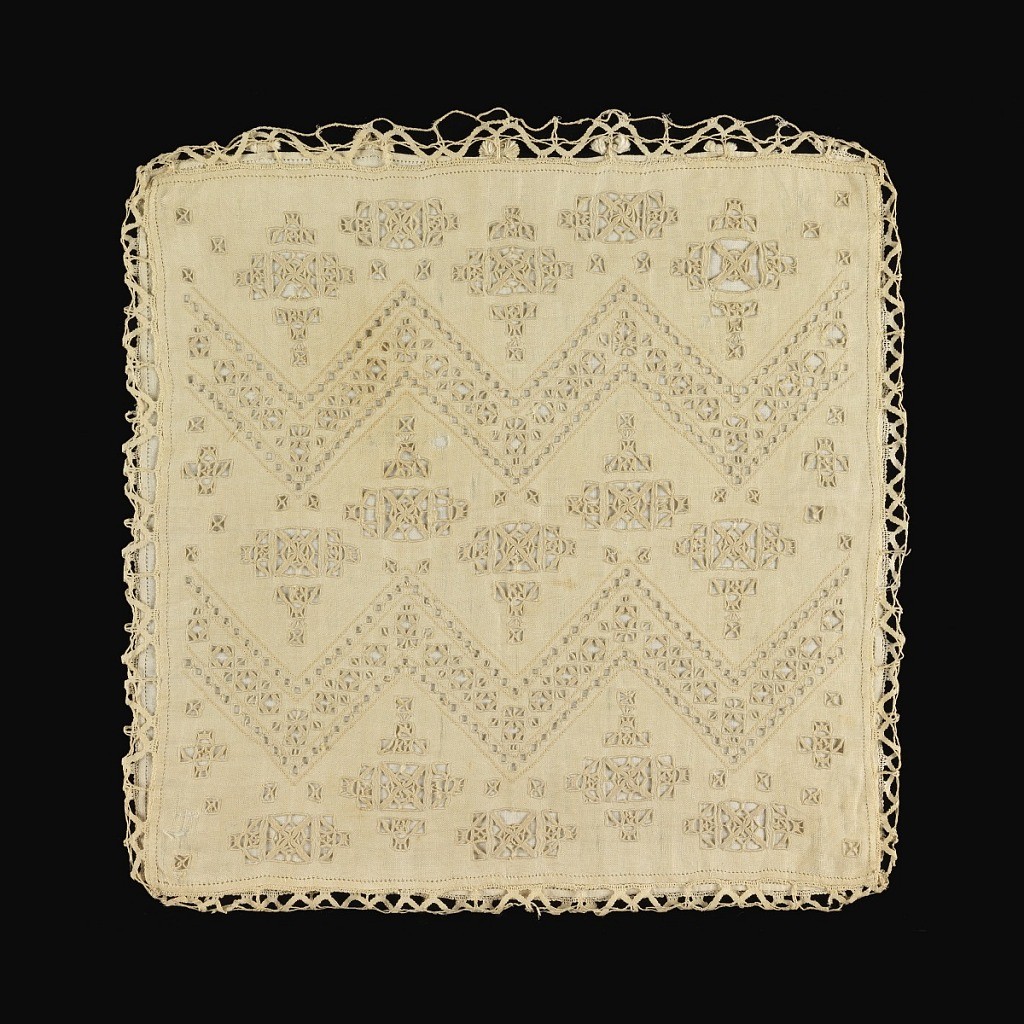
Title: Pillow cover
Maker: Sybil Carter Indian Mission and Lace Industry Association
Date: ca. 1900
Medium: linen Technique: cutwork and embroidery with bobbin lace
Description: Pillow cover ornamented in conventional design worked in cutwork and embroidery. Joined to the back with bobbin lace. Pillow covered in green silk.